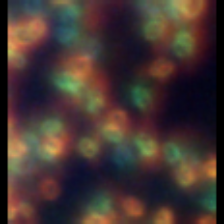
Taxon: Phaeocystis
Group: Other